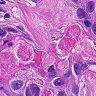
Metastatic tissue present: yes